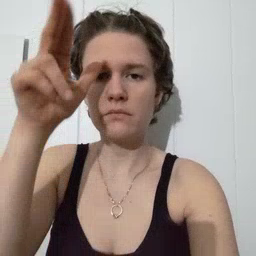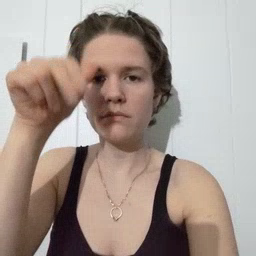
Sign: horse